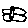
Label: bird